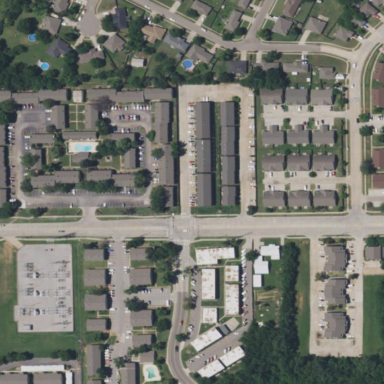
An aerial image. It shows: View of apartments.